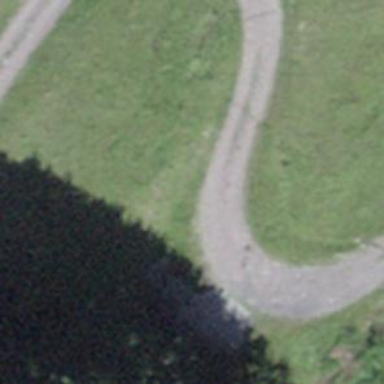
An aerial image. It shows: Gravel track with grade 3 tracktype.